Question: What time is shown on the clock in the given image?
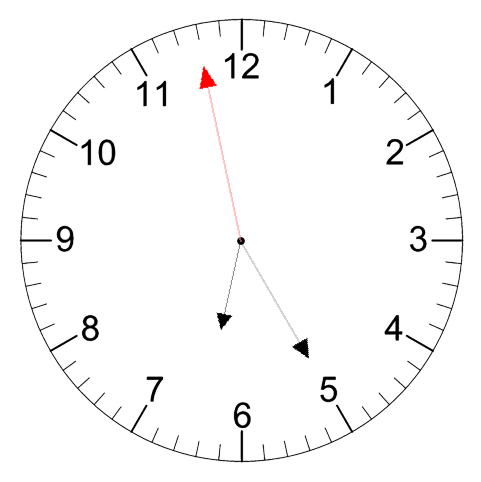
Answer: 06:24:58